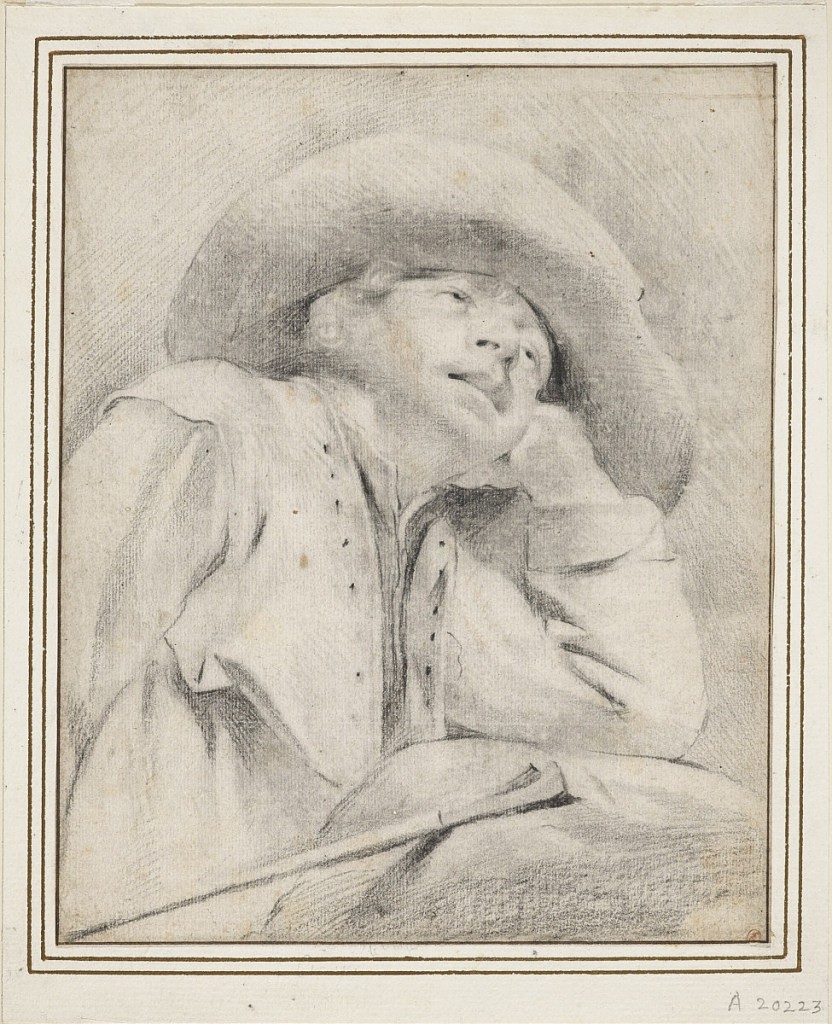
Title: A Shepherd Boy
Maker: Leendert van der Cooghen, 1610–81
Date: ca. 1650
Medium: Black chalk on white paper
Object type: Drawing
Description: A boy, wearing a broad-brimmed hat, is shown half-length, turned half right. He rests his elbow on a rock, head leaning on his left hand, and gaze directed upward. Beside him is his staff.